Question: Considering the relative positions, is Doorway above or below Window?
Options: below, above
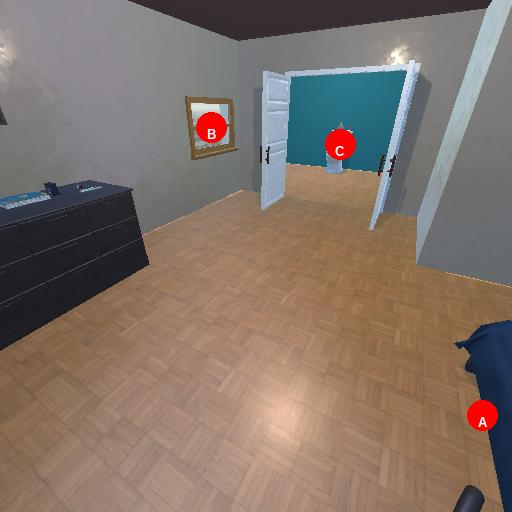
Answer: below